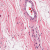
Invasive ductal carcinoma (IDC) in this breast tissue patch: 0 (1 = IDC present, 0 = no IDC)